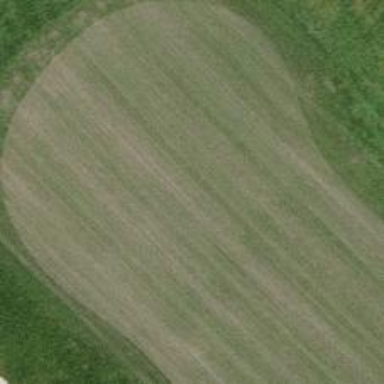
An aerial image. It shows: View of golf hole.